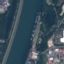
Land use / land cover class: River